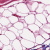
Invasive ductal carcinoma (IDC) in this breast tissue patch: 0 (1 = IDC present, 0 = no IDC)